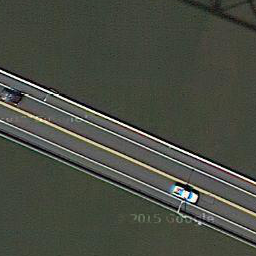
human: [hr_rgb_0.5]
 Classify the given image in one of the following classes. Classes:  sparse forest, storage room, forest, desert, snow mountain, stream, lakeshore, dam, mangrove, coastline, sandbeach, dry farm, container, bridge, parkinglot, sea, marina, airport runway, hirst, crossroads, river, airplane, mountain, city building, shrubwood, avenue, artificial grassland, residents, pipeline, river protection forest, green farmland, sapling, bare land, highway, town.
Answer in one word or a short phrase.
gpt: bridge